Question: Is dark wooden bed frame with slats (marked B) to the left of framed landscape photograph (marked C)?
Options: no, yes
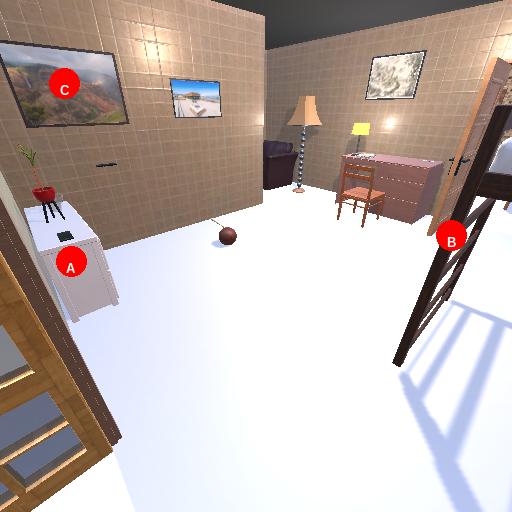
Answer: no